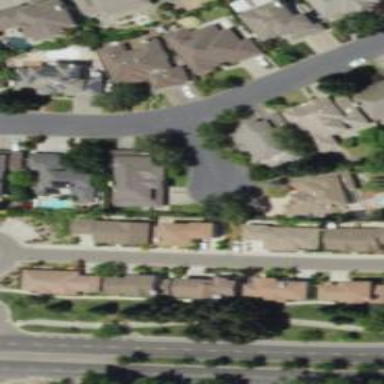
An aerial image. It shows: Residential road with asphalt surface.